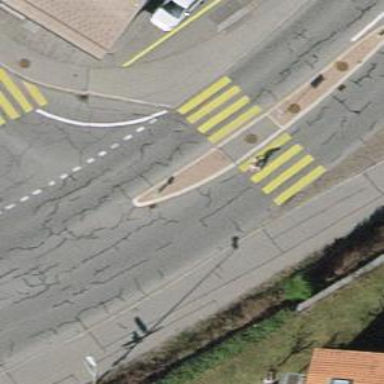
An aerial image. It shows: Uncontrolled zebra crossing with pedestrian island.